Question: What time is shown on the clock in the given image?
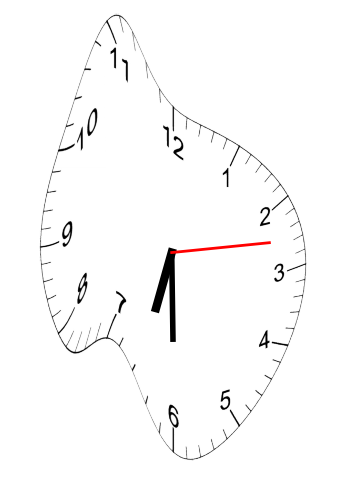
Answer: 06:30:13